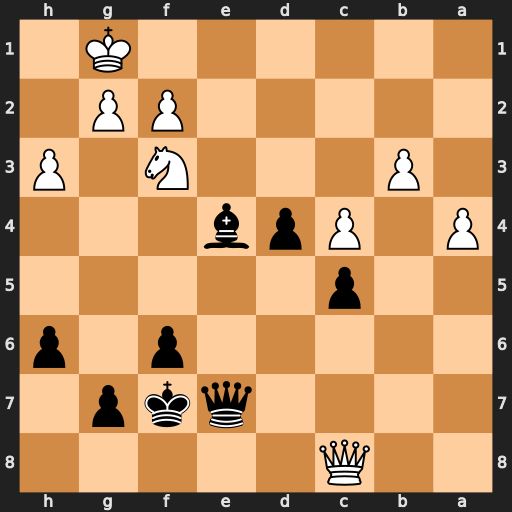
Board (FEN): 2Q5/4qkp1/5p1p/2p5/P1Ppb3/1P3N1P/5PP1/6K1
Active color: b
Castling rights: -
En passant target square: -
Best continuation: Bxf3 gxf3 d3 Qf5 Qd6